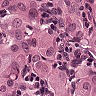
Metastatic tissue present: yes